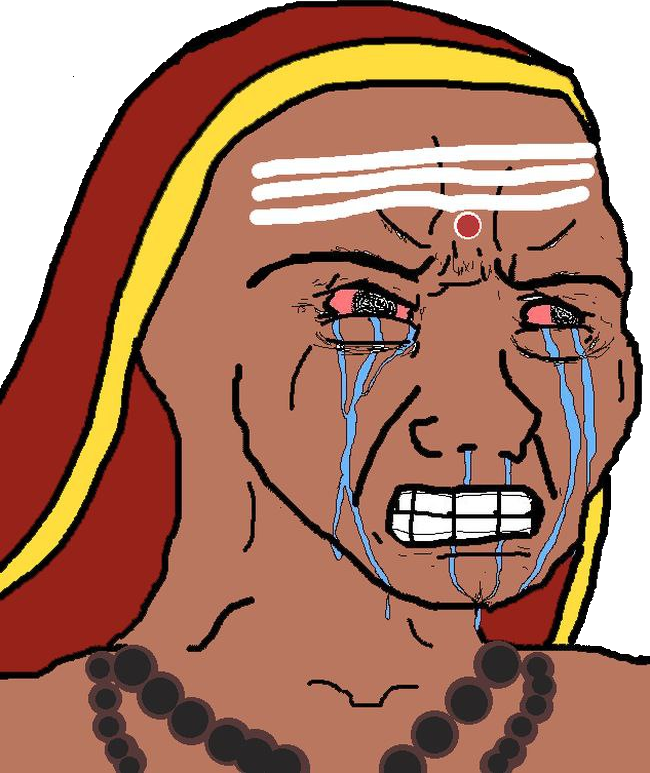
Label: 5_Crying_Wojak